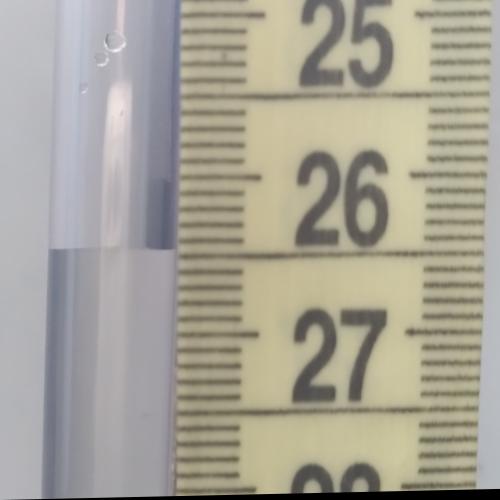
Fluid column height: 26.5 cm